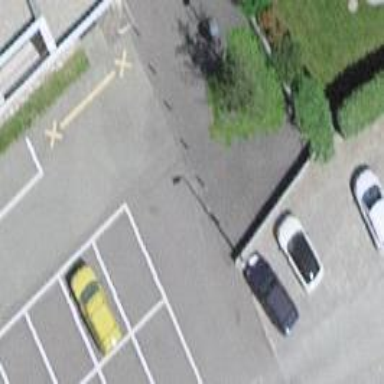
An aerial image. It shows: Road serving as parking aisle.